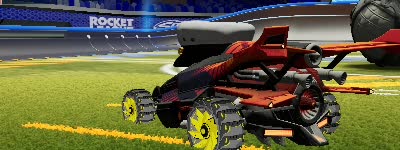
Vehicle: aftershock